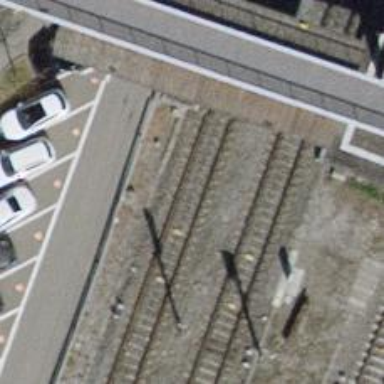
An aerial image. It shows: Single-track railway with electrified contact lines.